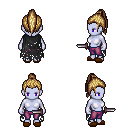
a pixel art fantasy rpg character, female body template, dark elf, purple skin, black tattered cape, magenta pants, blonde long topknot hairstyle, brown slippers, dagger, four views (front, back, left, right), 2x2 character sprite sheet, small pixel art, hard edges, no anti-aliasing